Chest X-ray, PA view. Patient: 64 years old, sex F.
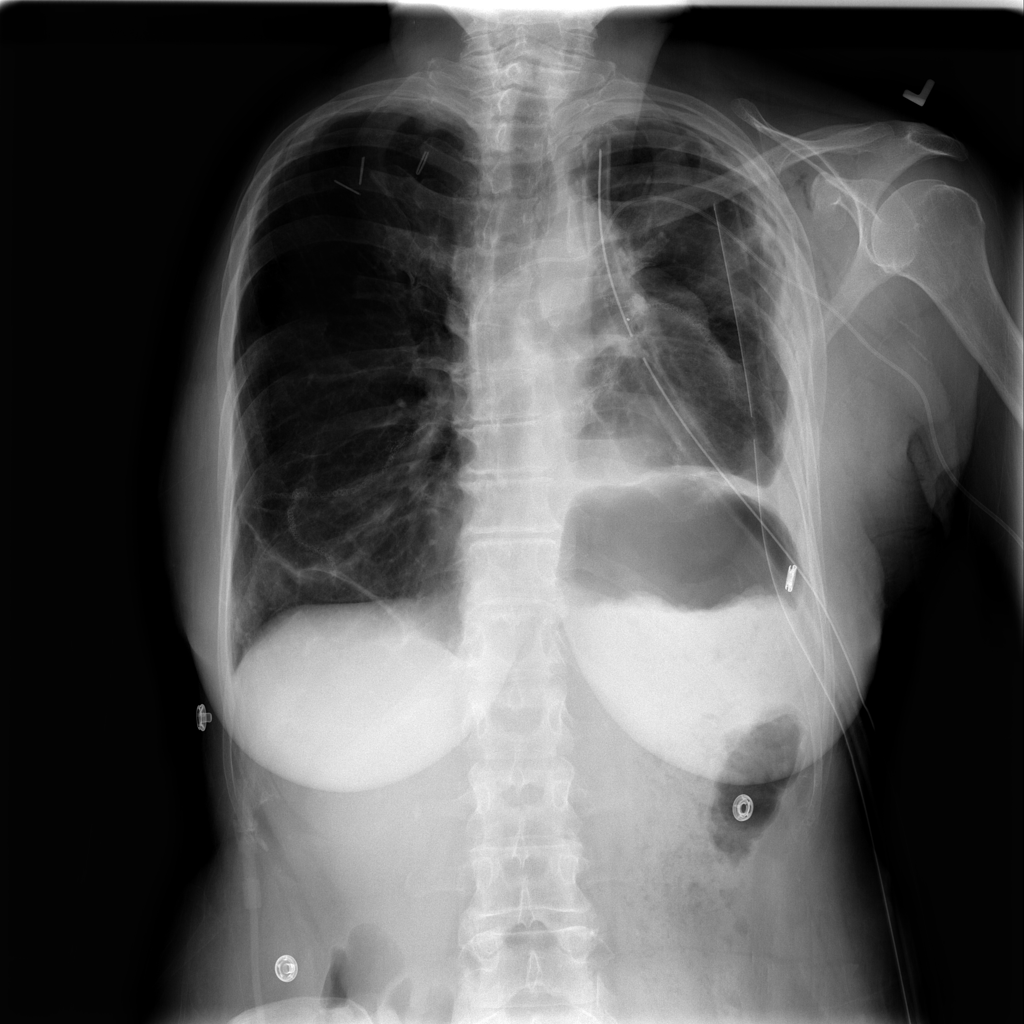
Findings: Pneumothorax